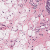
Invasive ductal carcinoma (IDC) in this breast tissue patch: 0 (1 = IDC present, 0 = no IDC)